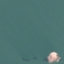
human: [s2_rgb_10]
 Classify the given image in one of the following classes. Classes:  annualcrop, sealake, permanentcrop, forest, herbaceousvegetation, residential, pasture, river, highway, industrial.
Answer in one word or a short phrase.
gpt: SeaLake